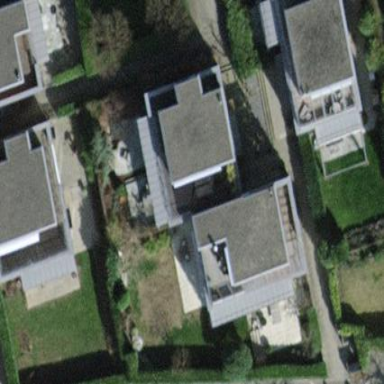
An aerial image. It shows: Balcony as part of building.